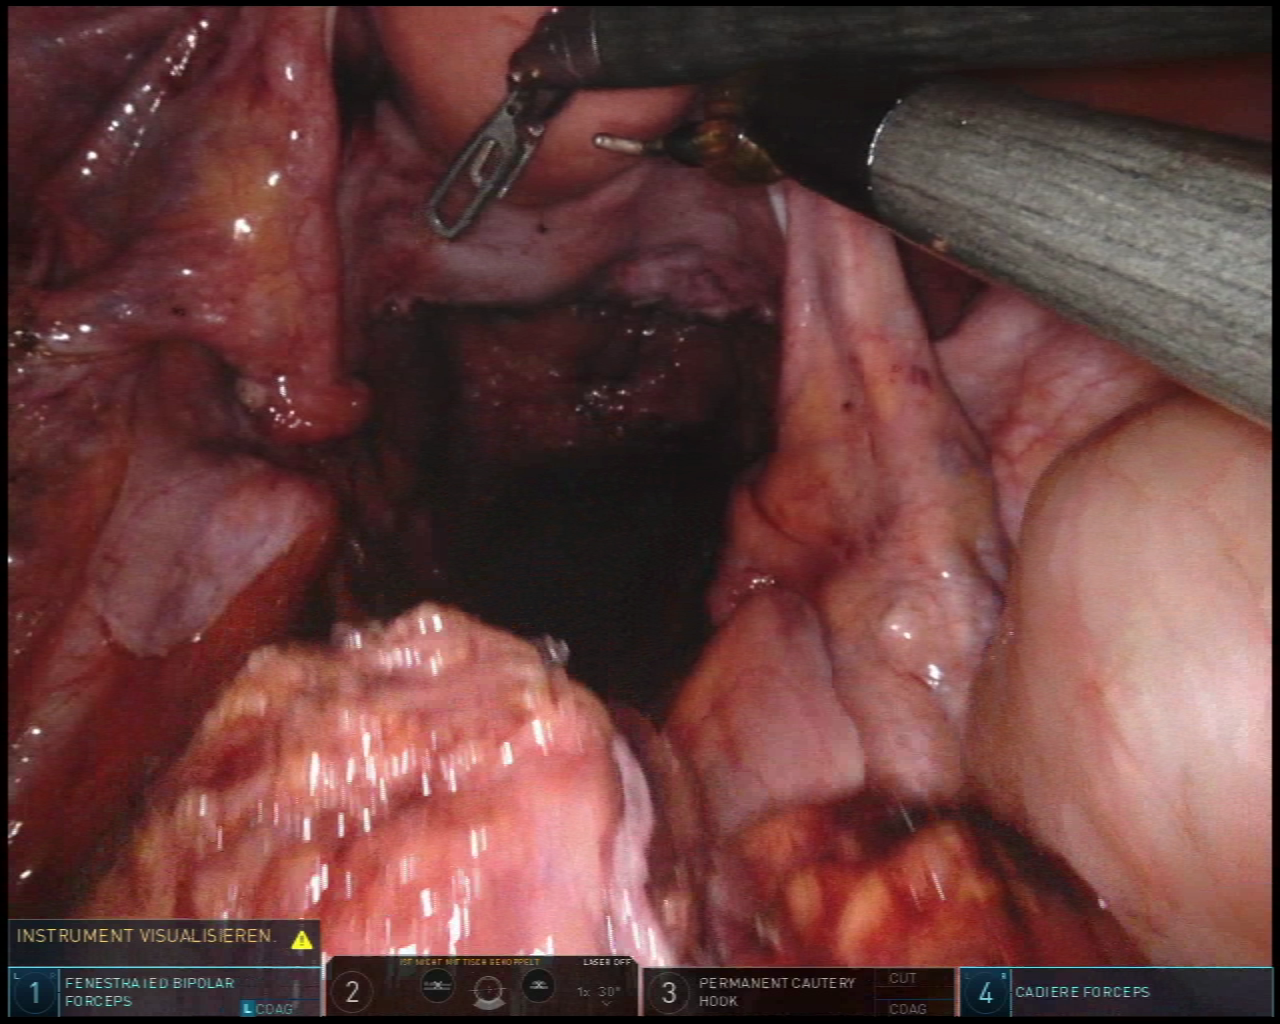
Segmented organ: ureter
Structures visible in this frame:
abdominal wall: yes
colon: yes
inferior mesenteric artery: no
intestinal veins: no
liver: no
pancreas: no
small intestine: no
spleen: no
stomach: no
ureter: yes
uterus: yes
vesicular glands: no